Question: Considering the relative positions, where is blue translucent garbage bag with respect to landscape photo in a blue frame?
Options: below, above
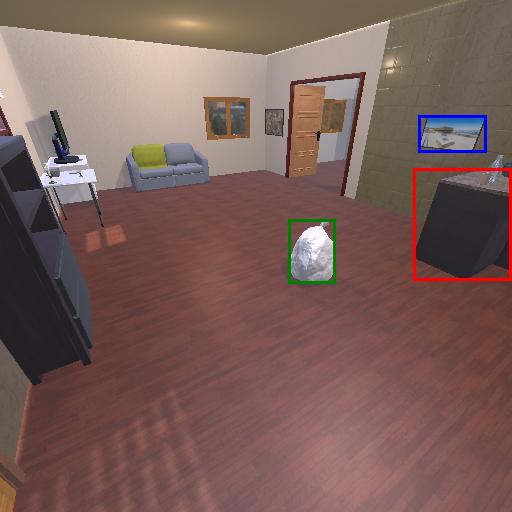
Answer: below